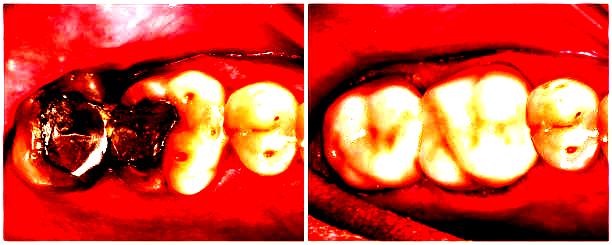
Condition: Gingivitis